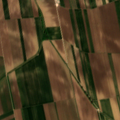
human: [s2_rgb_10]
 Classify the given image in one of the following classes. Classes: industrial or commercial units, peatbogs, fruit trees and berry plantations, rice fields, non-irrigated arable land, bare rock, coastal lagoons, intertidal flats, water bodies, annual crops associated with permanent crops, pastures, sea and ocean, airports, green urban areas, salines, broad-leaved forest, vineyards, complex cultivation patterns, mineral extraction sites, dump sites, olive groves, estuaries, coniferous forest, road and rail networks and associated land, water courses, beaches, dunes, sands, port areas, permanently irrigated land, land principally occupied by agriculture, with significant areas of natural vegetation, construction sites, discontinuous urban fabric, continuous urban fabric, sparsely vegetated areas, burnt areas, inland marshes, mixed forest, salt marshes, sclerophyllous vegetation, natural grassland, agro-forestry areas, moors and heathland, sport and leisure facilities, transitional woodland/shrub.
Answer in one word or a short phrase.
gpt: non-irrigated arable land, vineyards